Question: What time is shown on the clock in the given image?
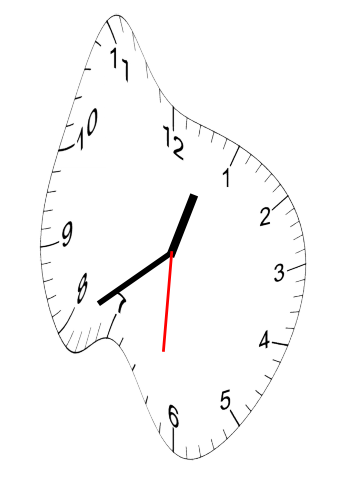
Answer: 12:39:31